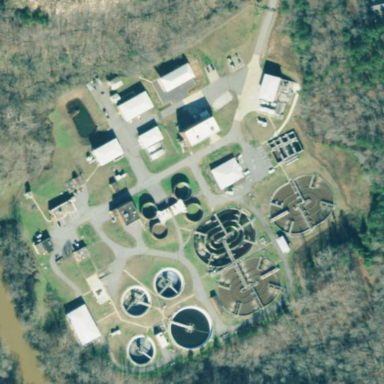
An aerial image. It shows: Wastewater plant.